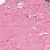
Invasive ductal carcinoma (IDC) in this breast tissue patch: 0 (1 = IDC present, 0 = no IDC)